Field crop: maize
Growth stage: 2
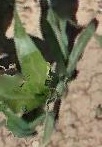
Species: maize